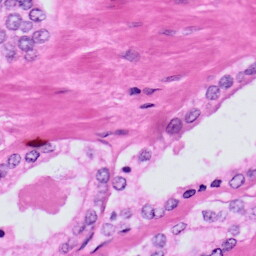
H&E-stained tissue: Prostate